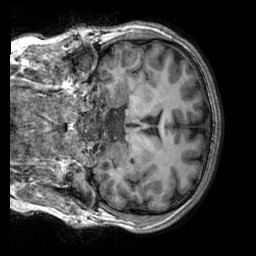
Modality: T1w
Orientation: coronal
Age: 20
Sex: male
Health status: healthy
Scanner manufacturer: siemens
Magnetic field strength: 3 T
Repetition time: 2.3 s
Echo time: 0.00303 s